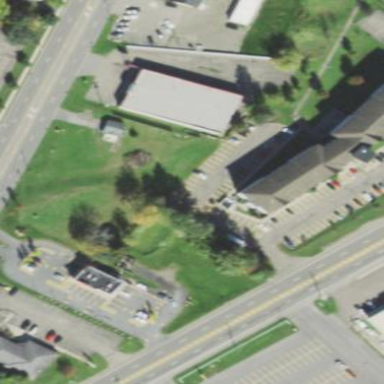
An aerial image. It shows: Commercial building.